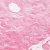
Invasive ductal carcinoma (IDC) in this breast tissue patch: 0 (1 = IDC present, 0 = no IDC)